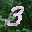
Label: 3